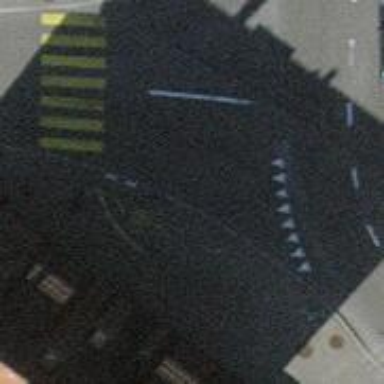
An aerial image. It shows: Sidewalk.